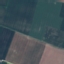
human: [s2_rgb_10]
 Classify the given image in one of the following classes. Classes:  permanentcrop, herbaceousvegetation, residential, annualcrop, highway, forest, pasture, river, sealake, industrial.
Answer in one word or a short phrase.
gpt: AnnualCrop